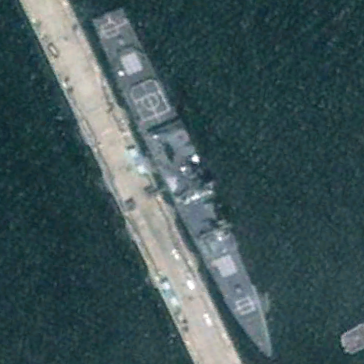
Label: cruiser